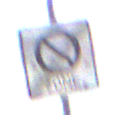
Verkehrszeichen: EndeEingeschraenktesHalteverbotZone
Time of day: MorningAfternoon
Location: Outdoor (Nature)
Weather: Overcast
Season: NotSpecified
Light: Natural